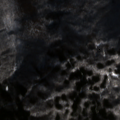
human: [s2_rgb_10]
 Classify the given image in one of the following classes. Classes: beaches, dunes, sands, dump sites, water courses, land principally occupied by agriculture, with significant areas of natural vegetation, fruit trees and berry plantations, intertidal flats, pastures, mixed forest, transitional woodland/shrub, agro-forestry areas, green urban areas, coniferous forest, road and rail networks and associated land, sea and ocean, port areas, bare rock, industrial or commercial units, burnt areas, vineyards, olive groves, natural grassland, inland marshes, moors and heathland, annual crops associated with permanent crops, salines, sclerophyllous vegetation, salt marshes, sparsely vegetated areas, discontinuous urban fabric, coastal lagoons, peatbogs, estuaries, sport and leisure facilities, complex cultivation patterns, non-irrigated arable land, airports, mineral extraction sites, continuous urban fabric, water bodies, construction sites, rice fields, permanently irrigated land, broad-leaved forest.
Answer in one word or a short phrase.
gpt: broad-leaved forest, mixed forest